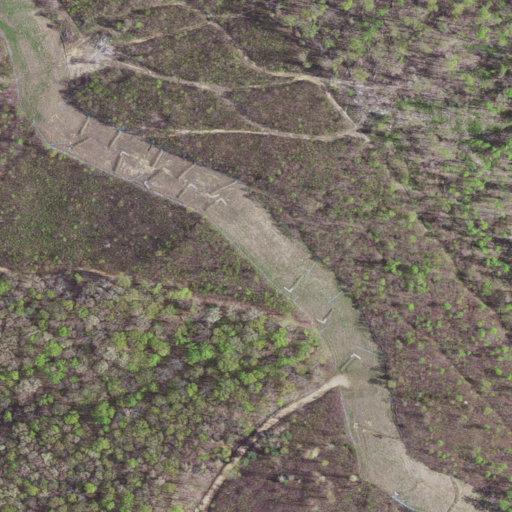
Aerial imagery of ridge(s) in Virginia named Johnson Ridge containing deciduous forest and shrub